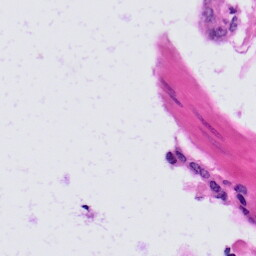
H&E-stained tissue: Prostate